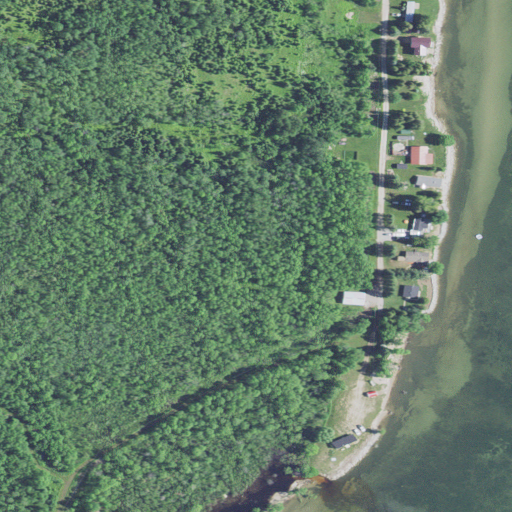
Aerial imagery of cape in Michigan named Seagull Point containing woody wetlands, herbaceous wetlands, open water, low intensity development, barren land, and open development